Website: home-depot
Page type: delivery-shipping
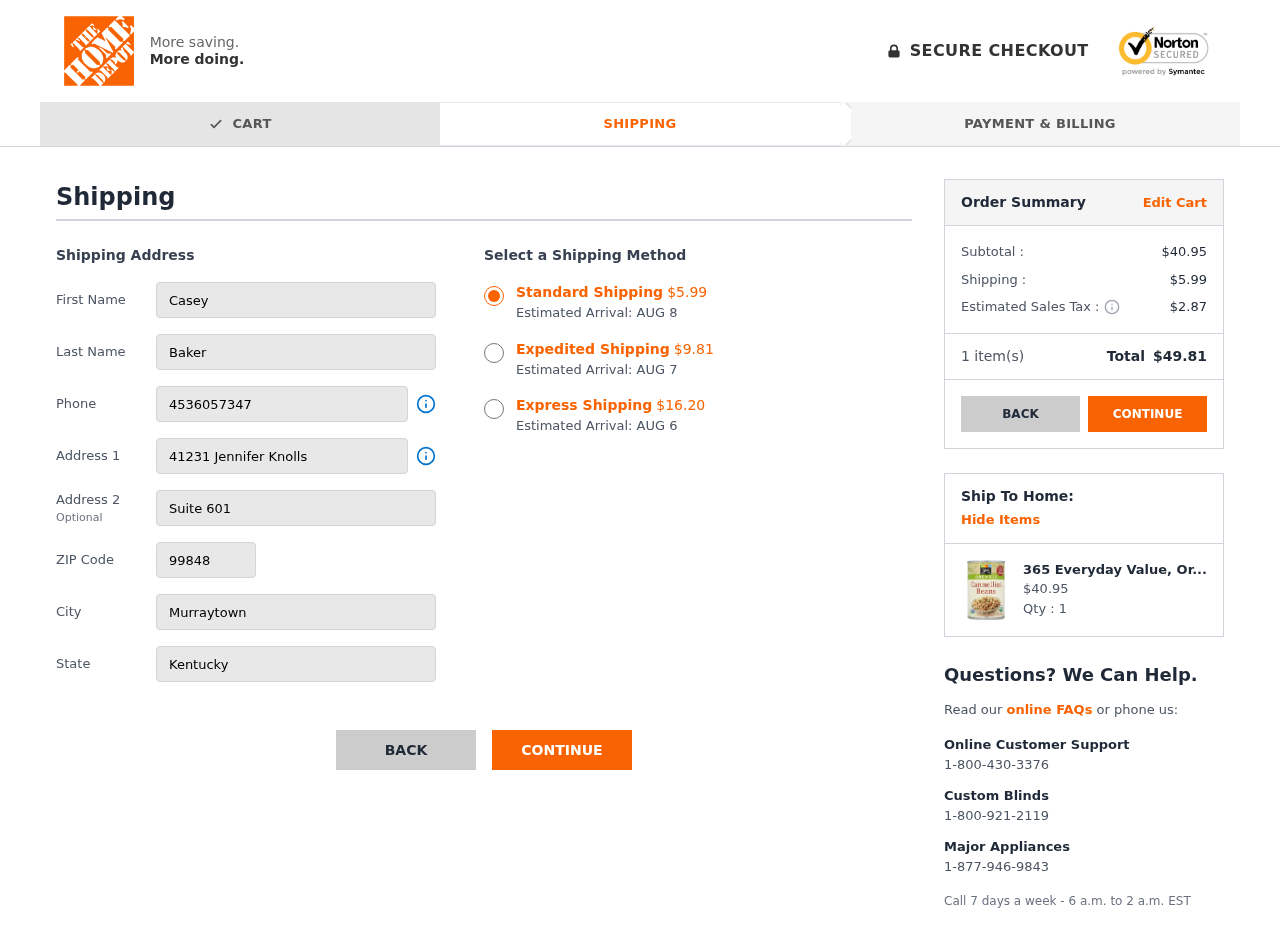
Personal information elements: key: PII_CITY
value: Murraytown
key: PII_FIRSTNAME
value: Casey
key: PII_LASTNAME
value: Baker
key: PII_PHONE
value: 4536057347
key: PII_POSTCODE
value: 99848
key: PII_STATE
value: Kentucky
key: PII_STREET
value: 41231 Jennifer Knolls
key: PII_STREET2
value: Suite 601
Product elements: key: PRODUCT1_NAME
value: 365 Everyday Value, Organic Cannellini Beans, 15 oz
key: PRODUCT1_PRICE
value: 40.95
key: PRODUCT1_QUANTITY
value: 1
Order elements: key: ORDER_SHIPPING_COST_STANDARD
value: $5.99
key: ORDER_DELIVERY_DATE
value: AUG 8
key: ORDER_SHIPPING_COST_EXPEDITED
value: $9.81
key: ORDER_DELIVERY_DATE_EXPEDITED
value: AUG 7
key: ORDER_SHIPPING_COST_EXPRESS
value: $16.20
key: ORDER_DELIVERY_DATE_EXPRESS
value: AUG 6
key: ORDER_SUBTOTAL
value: $40.95
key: ORDER_SHIPPING_COST
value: $5.99
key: ORDER_TAX
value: $2.87
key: ORDER_NUM_ITEMS
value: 1
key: ORDER_TOTAL
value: $49.81